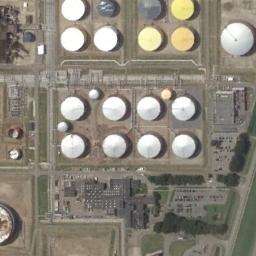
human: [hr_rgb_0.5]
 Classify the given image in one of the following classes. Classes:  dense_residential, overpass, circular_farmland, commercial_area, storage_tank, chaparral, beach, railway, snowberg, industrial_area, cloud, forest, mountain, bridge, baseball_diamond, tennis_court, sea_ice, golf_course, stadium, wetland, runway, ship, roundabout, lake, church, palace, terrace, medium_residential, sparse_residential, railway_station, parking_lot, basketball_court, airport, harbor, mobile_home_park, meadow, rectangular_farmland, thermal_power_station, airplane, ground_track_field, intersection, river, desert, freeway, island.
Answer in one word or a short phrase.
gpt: storage_tank